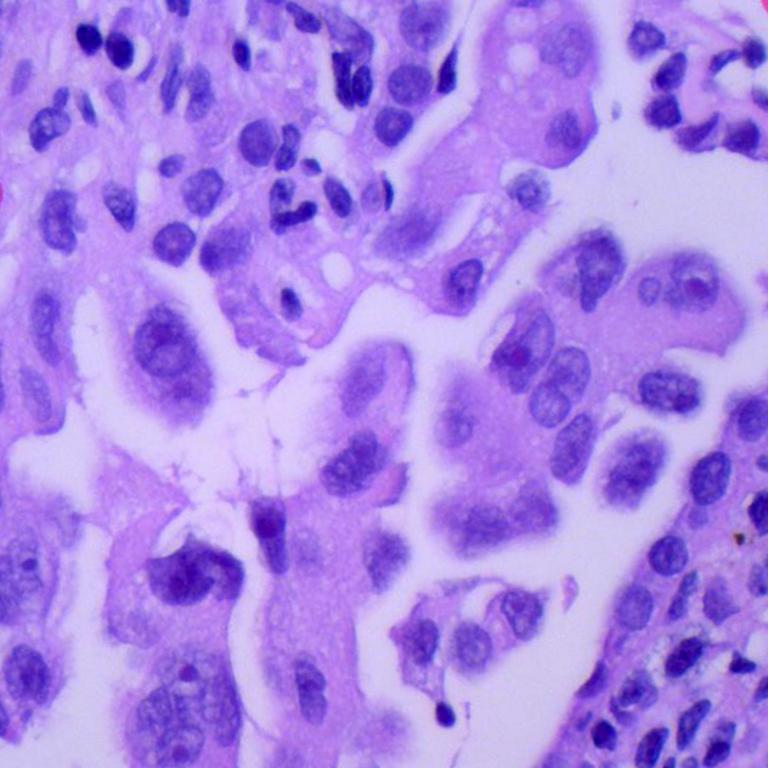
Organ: lung
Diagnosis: adenocarcinomas